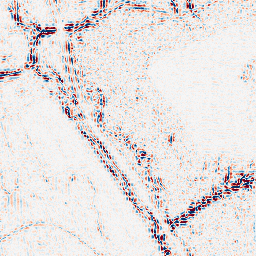
Category: wavelet
Decomposition family: wavelet_biorthogonal
Decomposition parameters: wavelet: bior4.4
level: 2
Upsampling method: cubic_mitchell
Upsampling parameters: scale: 8
Upsampling scale: 8